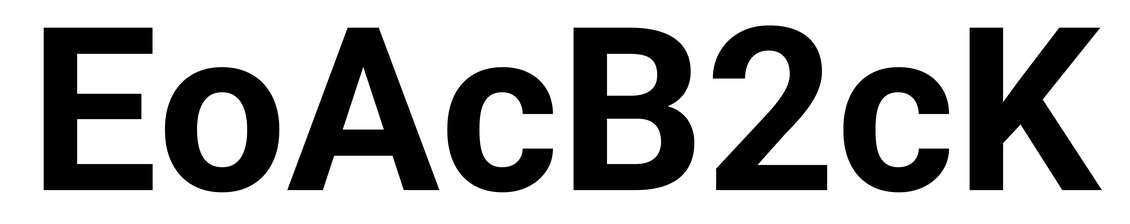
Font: Roboto_Bold